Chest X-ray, PA view. Patient: 58 years old, sex M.
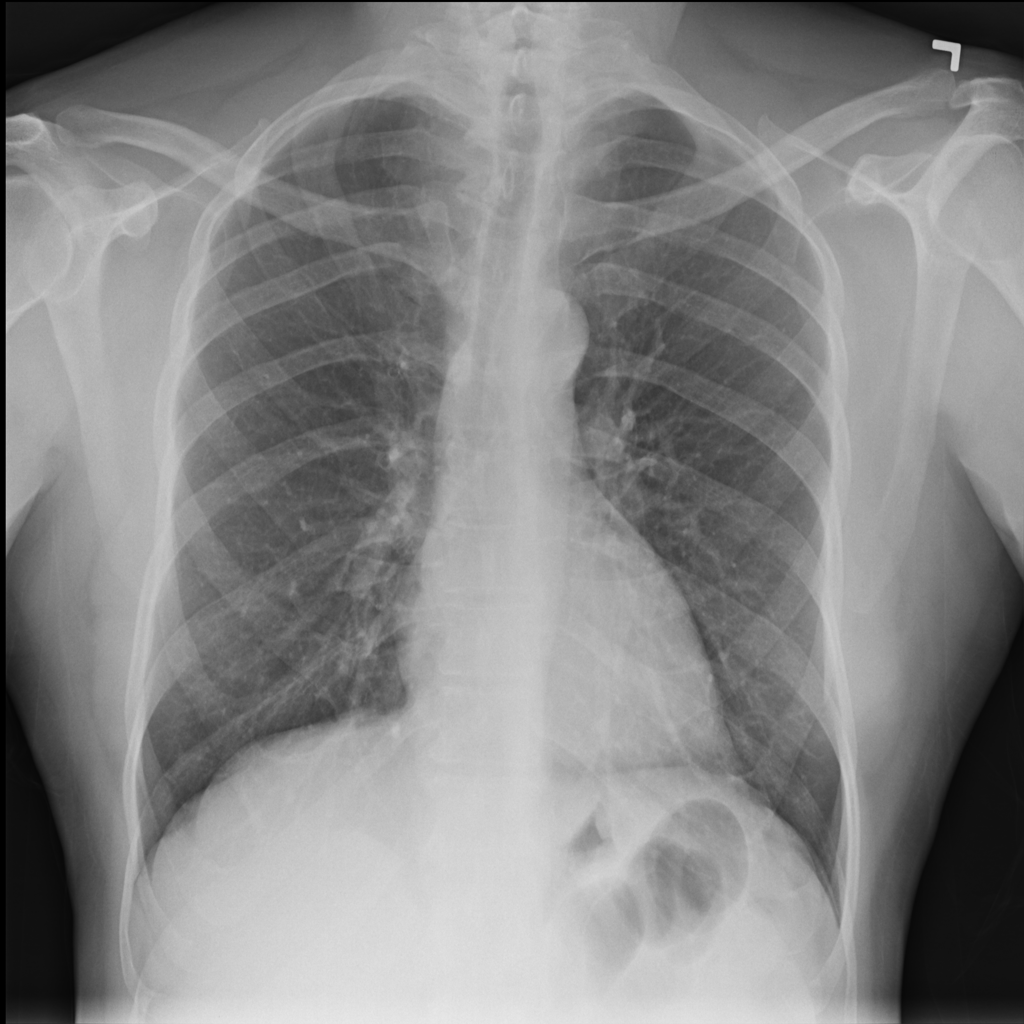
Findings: No Finding